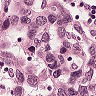
Metastatic tissue present: yes